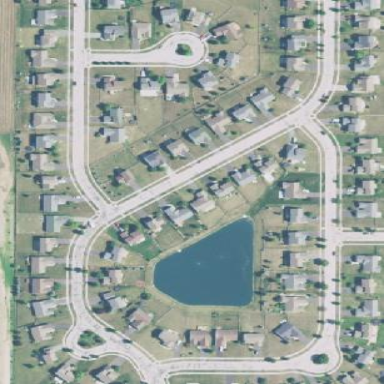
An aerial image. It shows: Residential area composed of single-family homes.